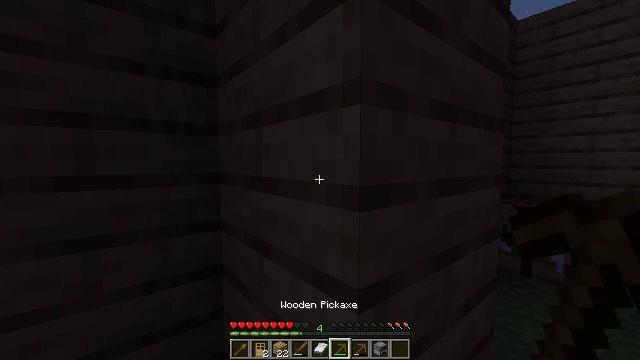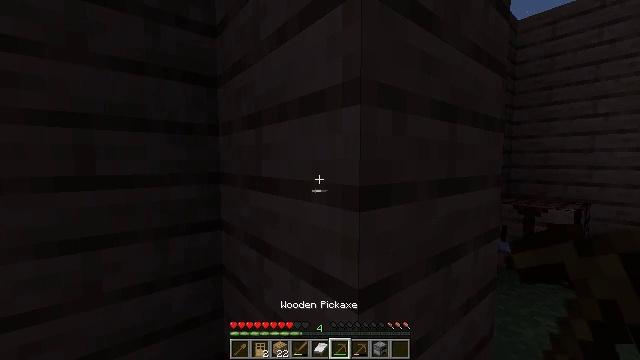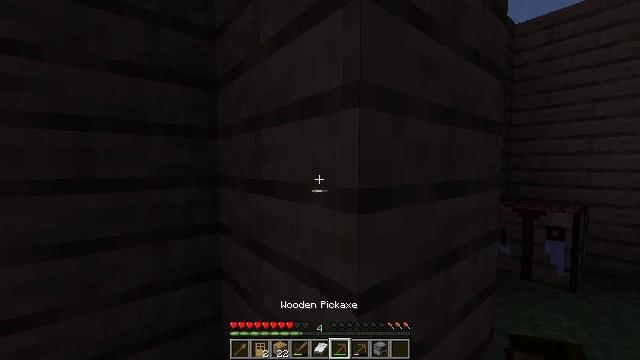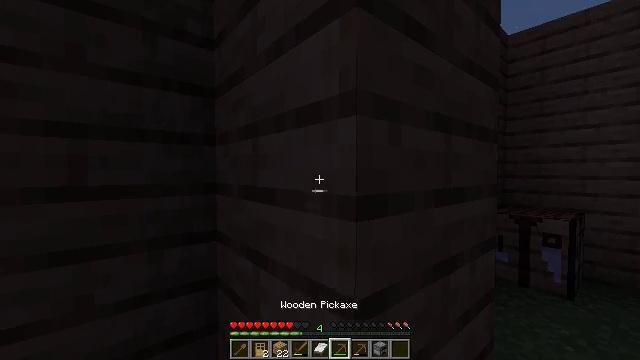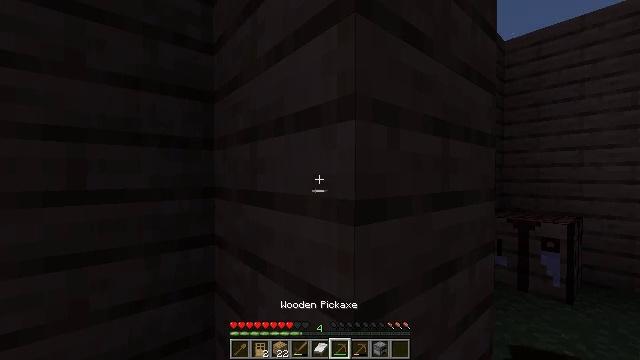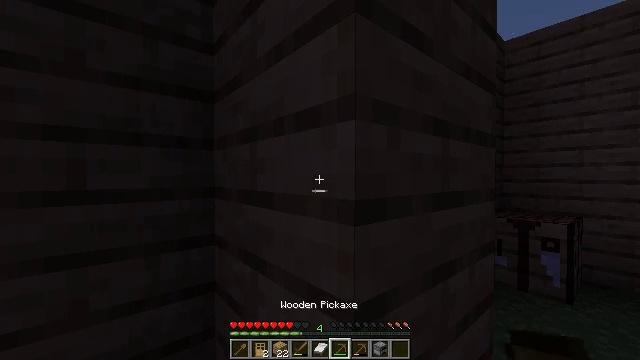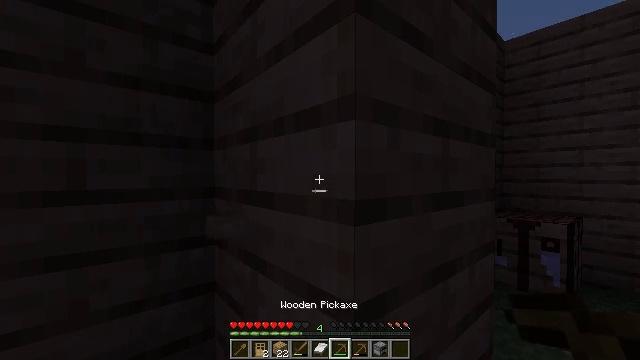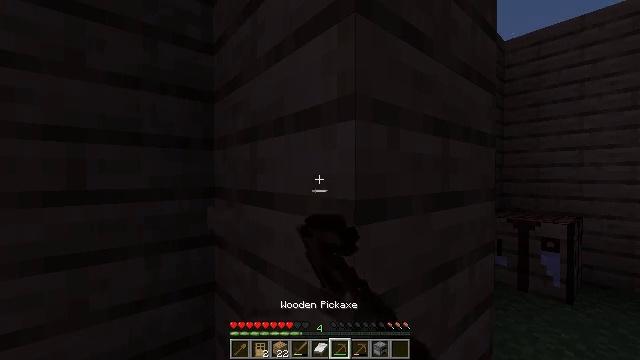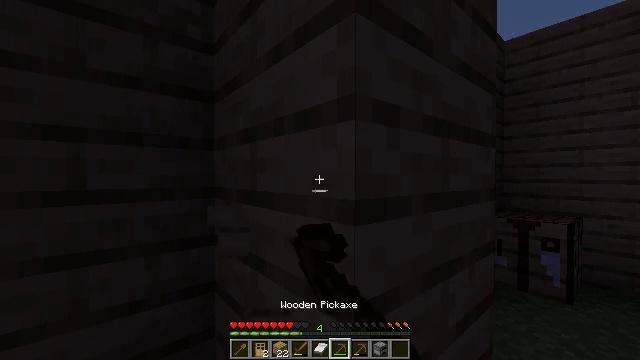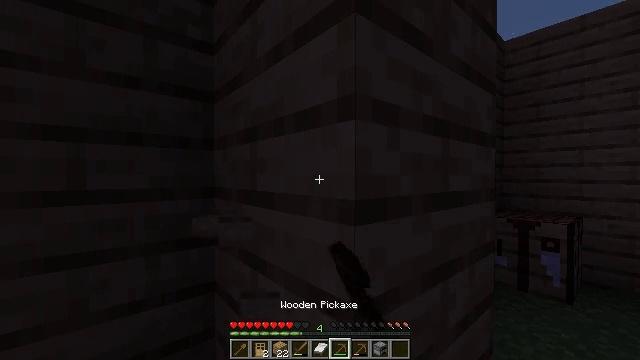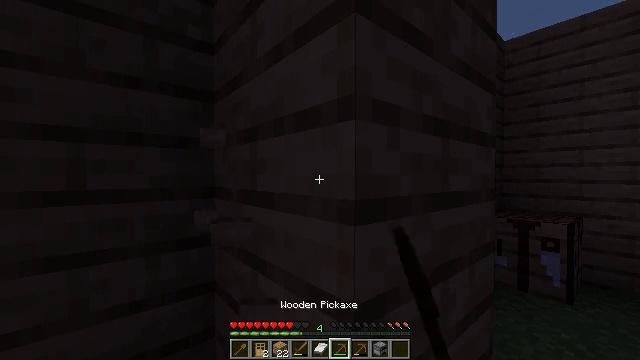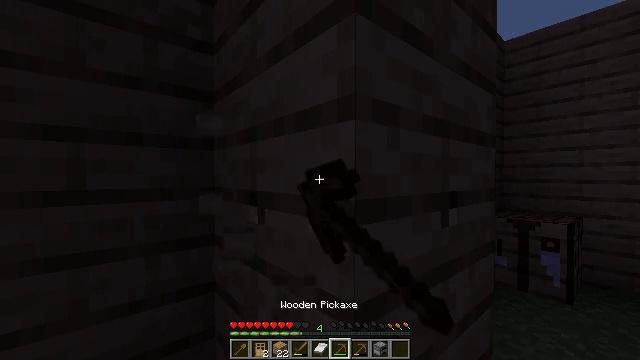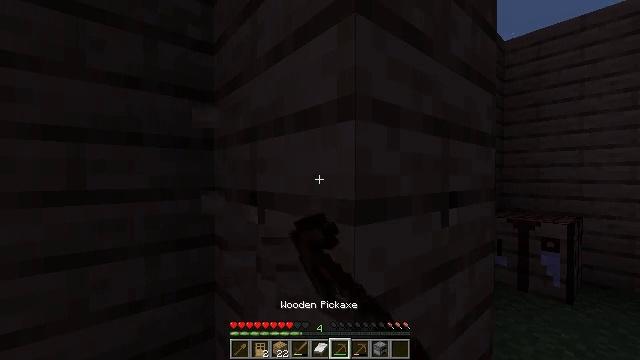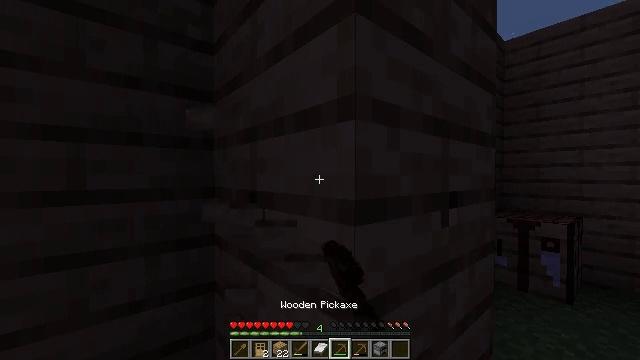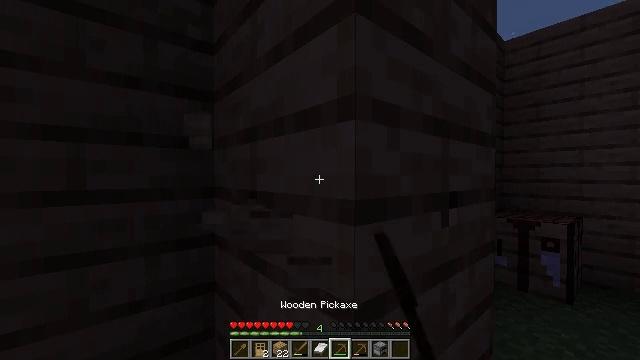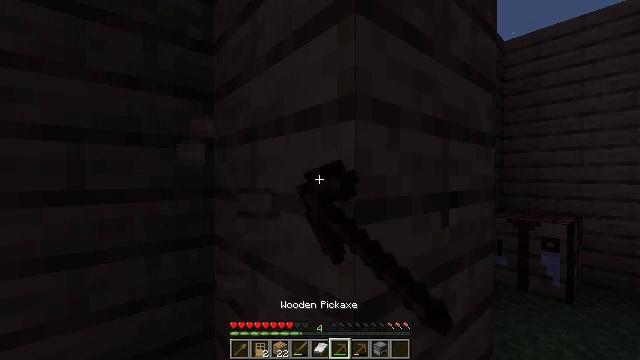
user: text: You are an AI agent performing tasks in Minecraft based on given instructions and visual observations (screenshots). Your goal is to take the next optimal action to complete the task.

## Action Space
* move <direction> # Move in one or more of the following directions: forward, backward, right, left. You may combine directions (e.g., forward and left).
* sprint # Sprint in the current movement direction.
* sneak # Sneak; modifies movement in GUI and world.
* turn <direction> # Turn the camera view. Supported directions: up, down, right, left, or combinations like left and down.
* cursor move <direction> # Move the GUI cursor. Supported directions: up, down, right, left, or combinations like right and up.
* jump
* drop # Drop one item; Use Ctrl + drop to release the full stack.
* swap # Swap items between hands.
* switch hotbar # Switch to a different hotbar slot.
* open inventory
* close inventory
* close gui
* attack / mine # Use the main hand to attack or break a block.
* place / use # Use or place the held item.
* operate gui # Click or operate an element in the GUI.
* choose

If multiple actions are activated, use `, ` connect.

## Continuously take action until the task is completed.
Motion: motion action
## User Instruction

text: Attack the oak planks to recycle it.
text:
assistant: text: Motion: no_op
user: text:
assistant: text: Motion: no_op
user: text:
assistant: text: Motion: turn up
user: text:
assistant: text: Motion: no_op
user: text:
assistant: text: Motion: no_op
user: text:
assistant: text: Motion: attack / mine
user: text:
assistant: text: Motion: attack / mine
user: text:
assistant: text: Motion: attack / mine
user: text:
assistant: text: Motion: attack / mine
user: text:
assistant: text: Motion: attack / mine
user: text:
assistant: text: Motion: attack / mine
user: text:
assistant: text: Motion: attack / mine
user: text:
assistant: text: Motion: attack / mine
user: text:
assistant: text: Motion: attack / mine
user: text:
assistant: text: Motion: attack / mine
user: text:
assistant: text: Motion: attack / mine
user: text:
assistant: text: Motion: attack / mine
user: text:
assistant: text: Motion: attack / mine
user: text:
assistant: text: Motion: attack / mine
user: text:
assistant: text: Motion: attack / mine
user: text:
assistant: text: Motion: attack / mine
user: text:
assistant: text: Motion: attack / mine
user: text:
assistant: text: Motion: attack / mine
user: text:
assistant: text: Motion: attack / mine
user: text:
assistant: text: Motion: attack / mine
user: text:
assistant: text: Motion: attack / mine
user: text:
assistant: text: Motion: attack / mine
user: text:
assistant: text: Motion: attack / mine
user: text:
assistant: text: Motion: attack / mine
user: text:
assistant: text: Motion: attack / mine